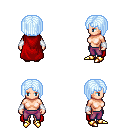
a pixel art fantasy rpg character, female body template, human, light skin, red cape, magenta pants, white cyan pageboy hairstyle, white cloth bracers, gold boots, four views (front, back, left, right), 2x2 character sprite sheet, small pixel art, hard edges, no anti-aliasing